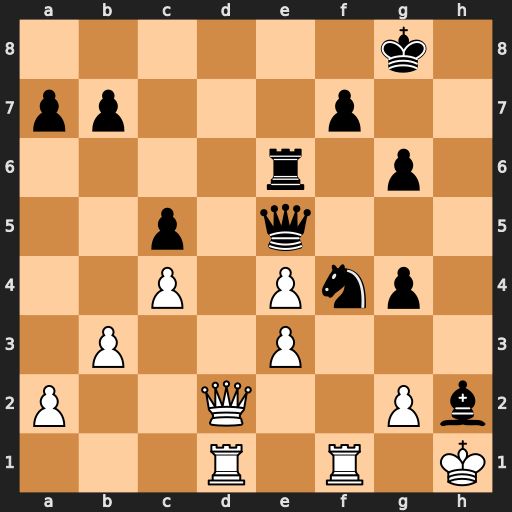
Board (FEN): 6k1/pp3p2/4r1p1/2p1q3/2P1Pnp1/1P2P3/P2Q2Pb/3R1R1K
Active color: w
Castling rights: -
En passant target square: -
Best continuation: exf4 Qh5 Qd8+ Kg7 Qg5 Bg3+ Qxh5